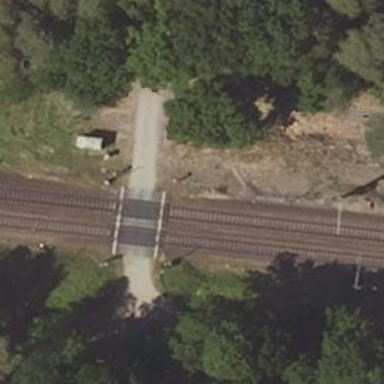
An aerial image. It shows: Level crossing along the railway.